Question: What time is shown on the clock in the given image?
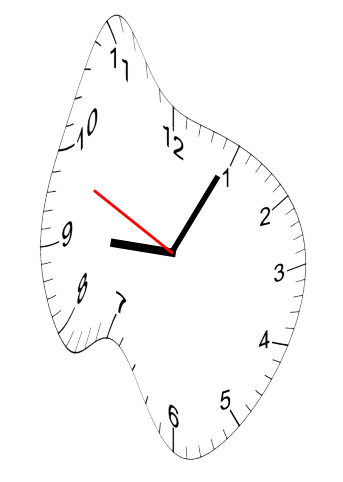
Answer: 09:04:49